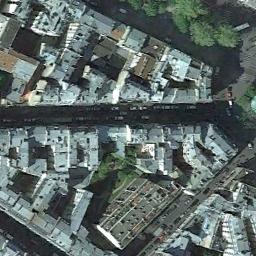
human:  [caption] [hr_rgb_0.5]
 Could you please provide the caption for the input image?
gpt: The rooms are spaced differently .

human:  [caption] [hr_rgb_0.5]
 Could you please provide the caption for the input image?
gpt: The commercial area is consist of many buildings .

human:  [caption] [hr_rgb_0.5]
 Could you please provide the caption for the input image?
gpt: There are many dense tall buildings and several roads and many trees in a business district .

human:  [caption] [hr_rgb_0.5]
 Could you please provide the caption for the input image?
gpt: A commercial area has lots of white buildings and some roads go through the commercial area .

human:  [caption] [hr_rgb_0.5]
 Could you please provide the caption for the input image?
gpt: There are many blue buildings on a commercial area .